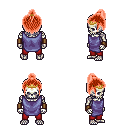
a pixel art fantasy rpg character, male body template, skeleton, chain tabard jacket, red pants, red short topknot hairstyle, gold tiara, leather bracers, four views (front, back, left, right), 2x2 character sprite sheet, small pixel art, hard edges, no anti-aliasing